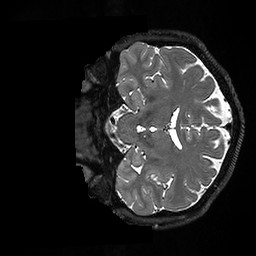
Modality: T2w
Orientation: coronal
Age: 39
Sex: male
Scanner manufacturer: ge
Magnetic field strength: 3 T
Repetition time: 3.202 s
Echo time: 0.06703 s